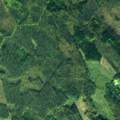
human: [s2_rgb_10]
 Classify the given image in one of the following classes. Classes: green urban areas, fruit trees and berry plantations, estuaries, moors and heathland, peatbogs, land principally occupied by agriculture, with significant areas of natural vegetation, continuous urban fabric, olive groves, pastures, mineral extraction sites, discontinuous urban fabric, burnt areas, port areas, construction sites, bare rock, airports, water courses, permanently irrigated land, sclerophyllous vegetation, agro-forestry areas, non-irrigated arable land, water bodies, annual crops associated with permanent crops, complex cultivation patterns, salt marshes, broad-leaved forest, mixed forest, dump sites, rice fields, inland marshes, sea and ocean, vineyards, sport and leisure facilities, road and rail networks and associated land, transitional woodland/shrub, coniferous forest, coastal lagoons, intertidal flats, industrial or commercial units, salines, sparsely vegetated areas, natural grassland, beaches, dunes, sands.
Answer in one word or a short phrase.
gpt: coniferous forest, mixed forest, transitional woodland/shrub